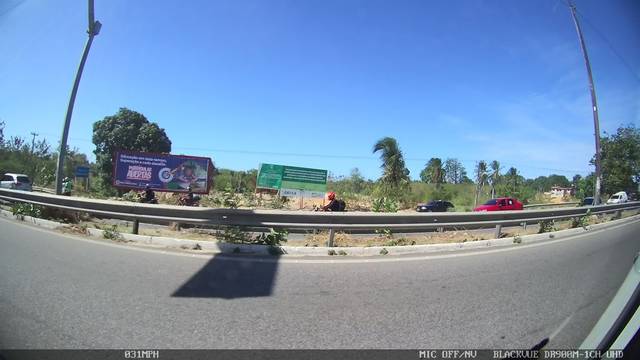
Region: Brazil
Coordinates: -3.741, -38.601